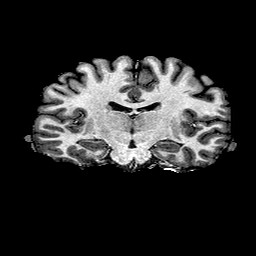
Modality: T1w
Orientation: sagittal
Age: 22
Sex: male
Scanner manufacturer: ge
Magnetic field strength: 3 T
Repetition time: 7.66 s
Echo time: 0.003476 s